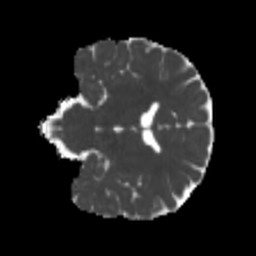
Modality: MD
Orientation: coronal
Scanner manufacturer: siemens
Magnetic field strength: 3 T
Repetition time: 4 s
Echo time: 0.0594 s